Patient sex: M
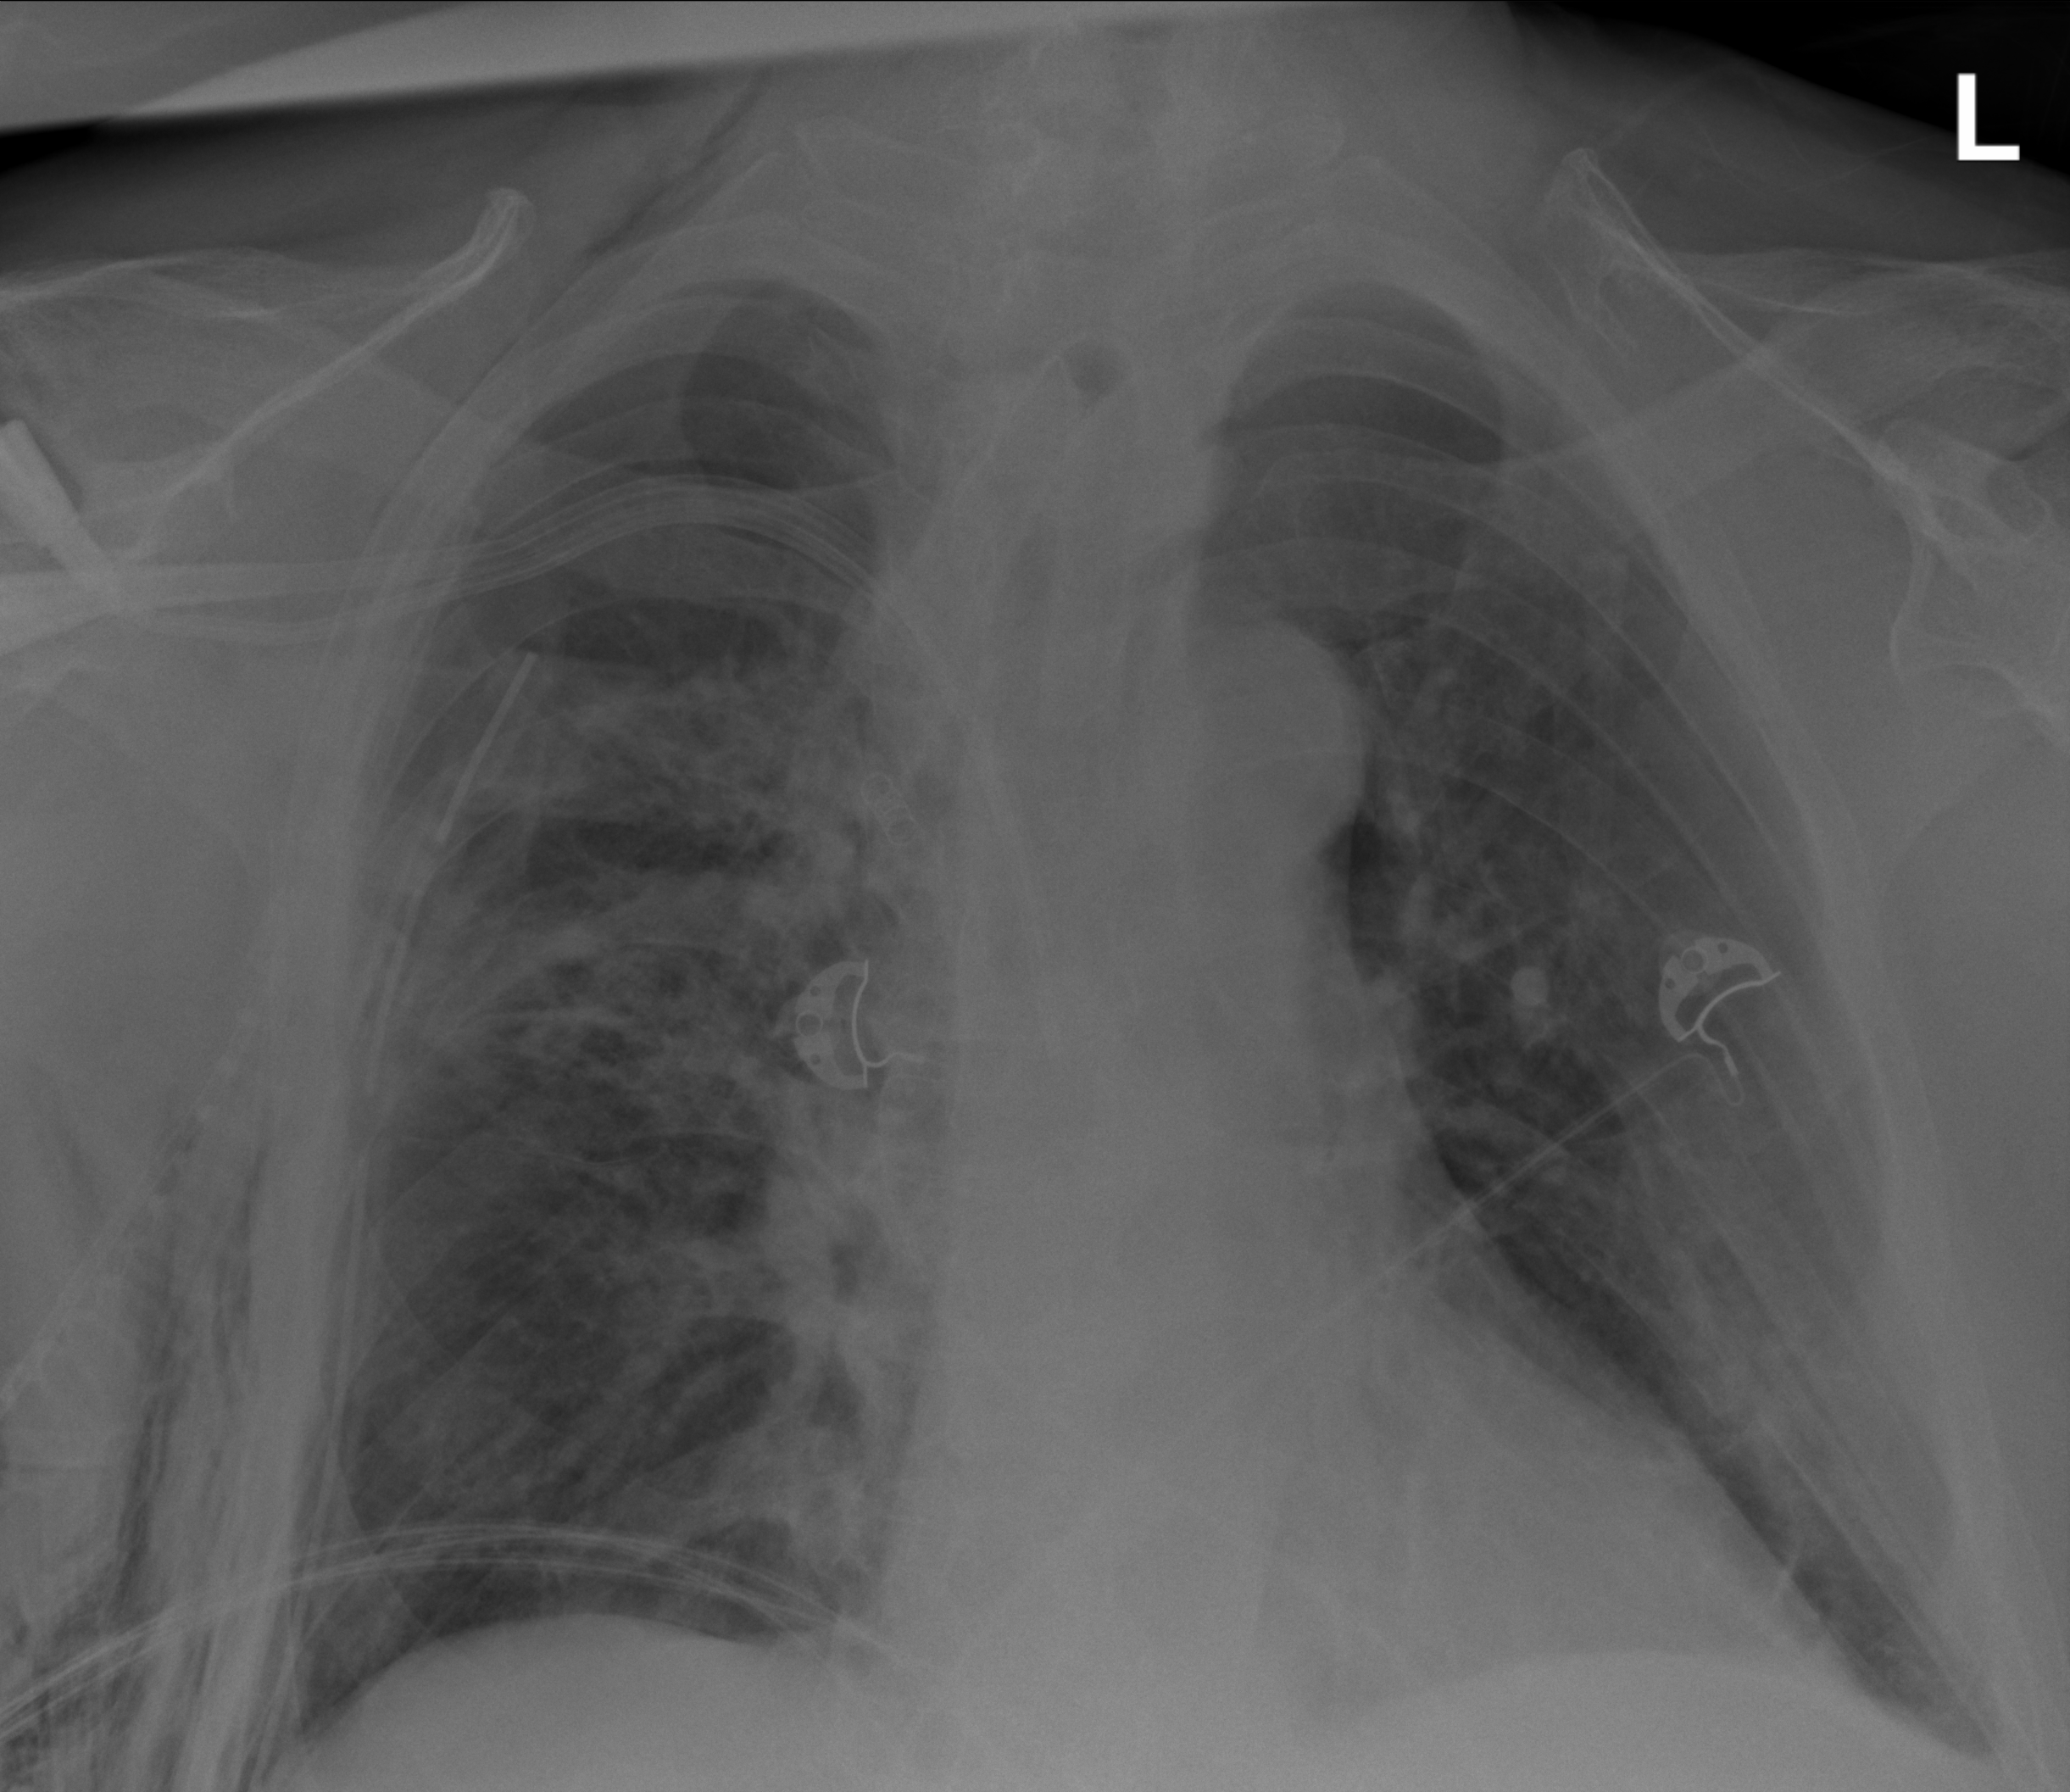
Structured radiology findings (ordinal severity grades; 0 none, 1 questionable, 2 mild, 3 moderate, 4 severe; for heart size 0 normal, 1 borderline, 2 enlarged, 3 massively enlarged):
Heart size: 0
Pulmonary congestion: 2
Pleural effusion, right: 0
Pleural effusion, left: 2
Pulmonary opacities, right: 3
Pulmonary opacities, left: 2
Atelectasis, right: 3
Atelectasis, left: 2